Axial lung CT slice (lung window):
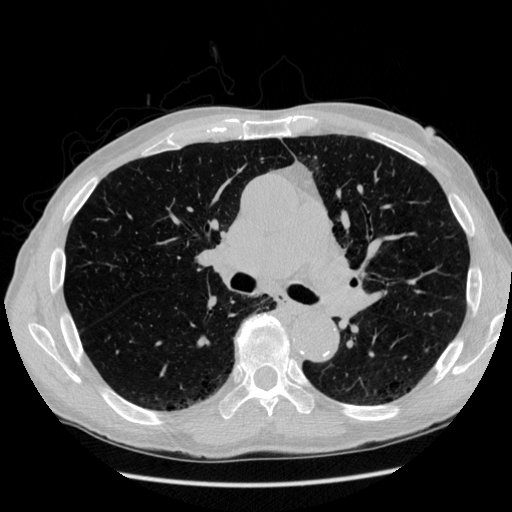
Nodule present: no